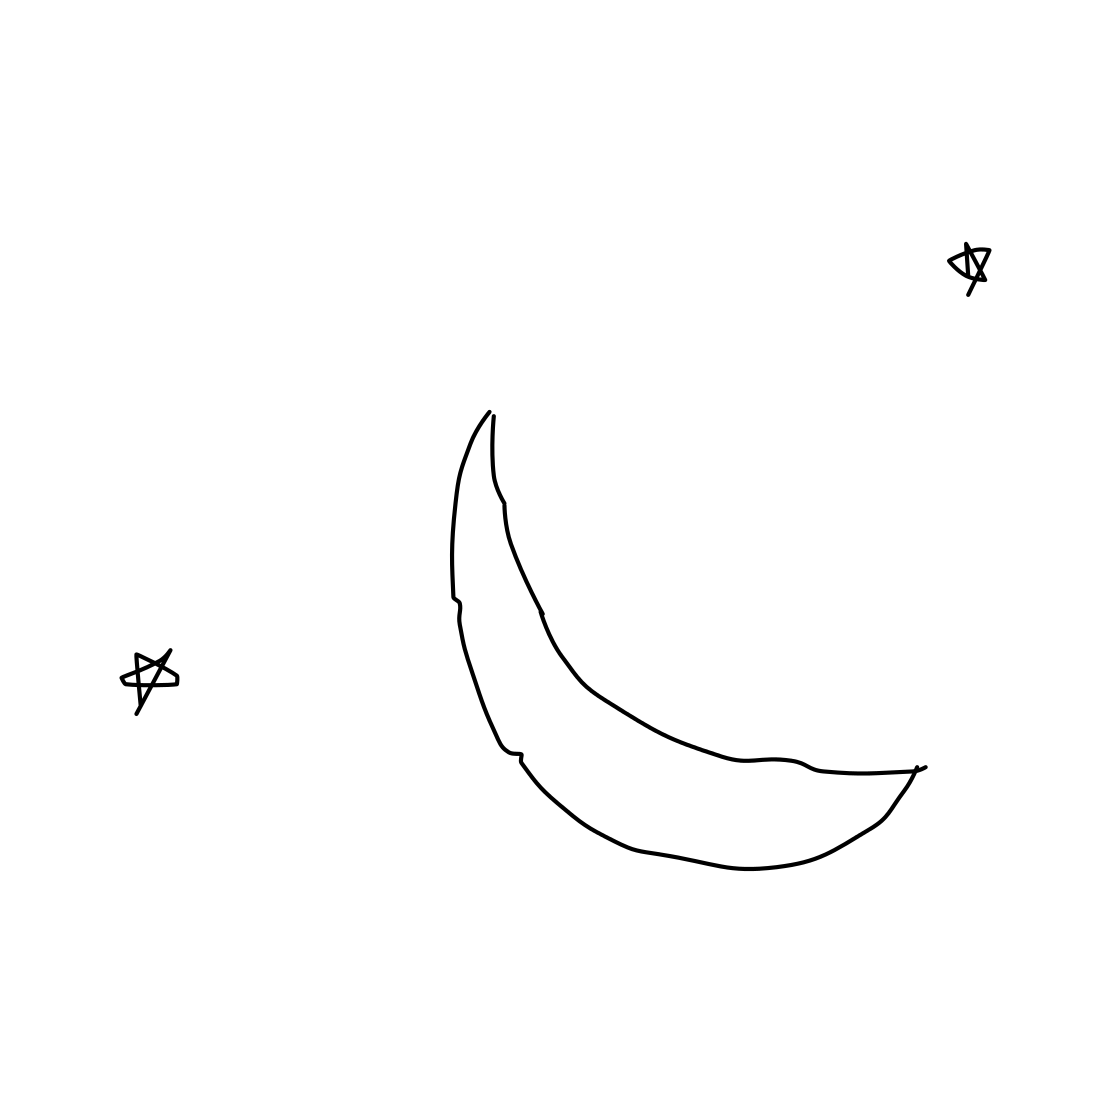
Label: moon